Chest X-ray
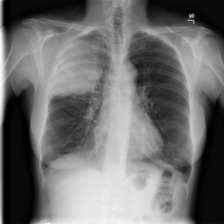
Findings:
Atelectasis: negative
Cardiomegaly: negative
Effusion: negative
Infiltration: negative
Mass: positive
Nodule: negative
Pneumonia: negative
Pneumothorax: negative
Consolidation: negative
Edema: negative
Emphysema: negative
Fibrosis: negative
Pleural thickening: negative
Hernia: negative